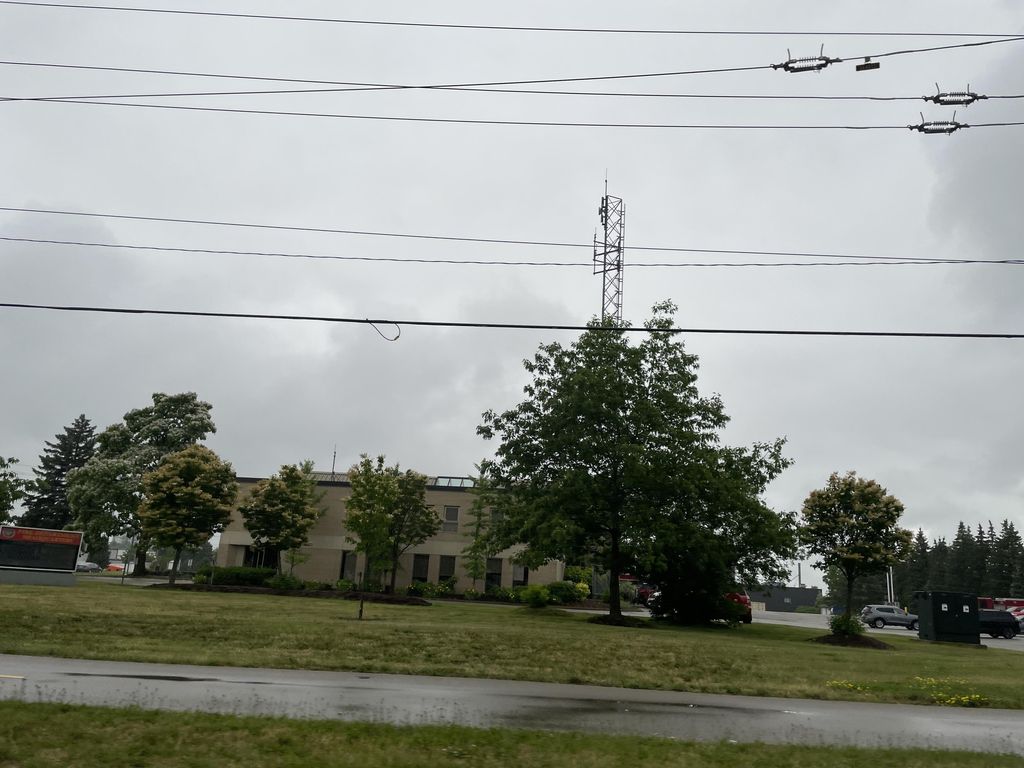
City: kitchener-waterloo